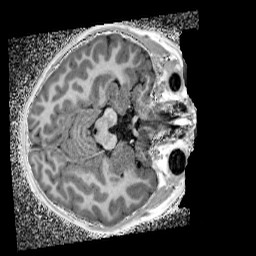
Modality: UNIT1_denoised
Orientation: axial
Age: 9
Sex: male
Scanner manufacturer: siemens
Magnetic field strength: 3 T
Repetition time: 4 s
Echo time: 0.00299 s